Aerial crown-view tile of a tropical tree (Barro Colorado Island, Panama), acquired 20250715:
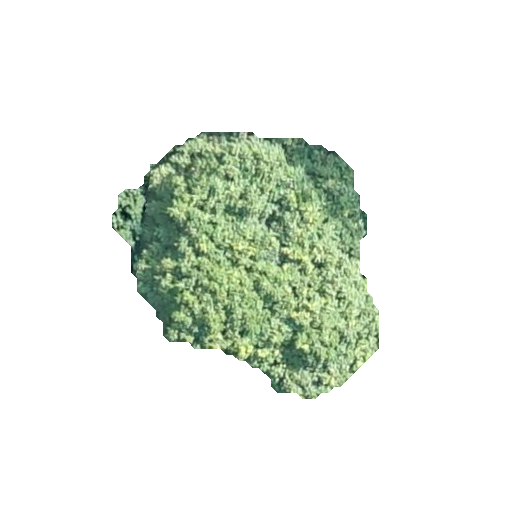
Species: Protium stevensonii
GBIF accepted scientific name: Tetragastris panamensis
Crown area: 74.253 m²